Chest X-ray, PA view. Patient: 50 years old, sex F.
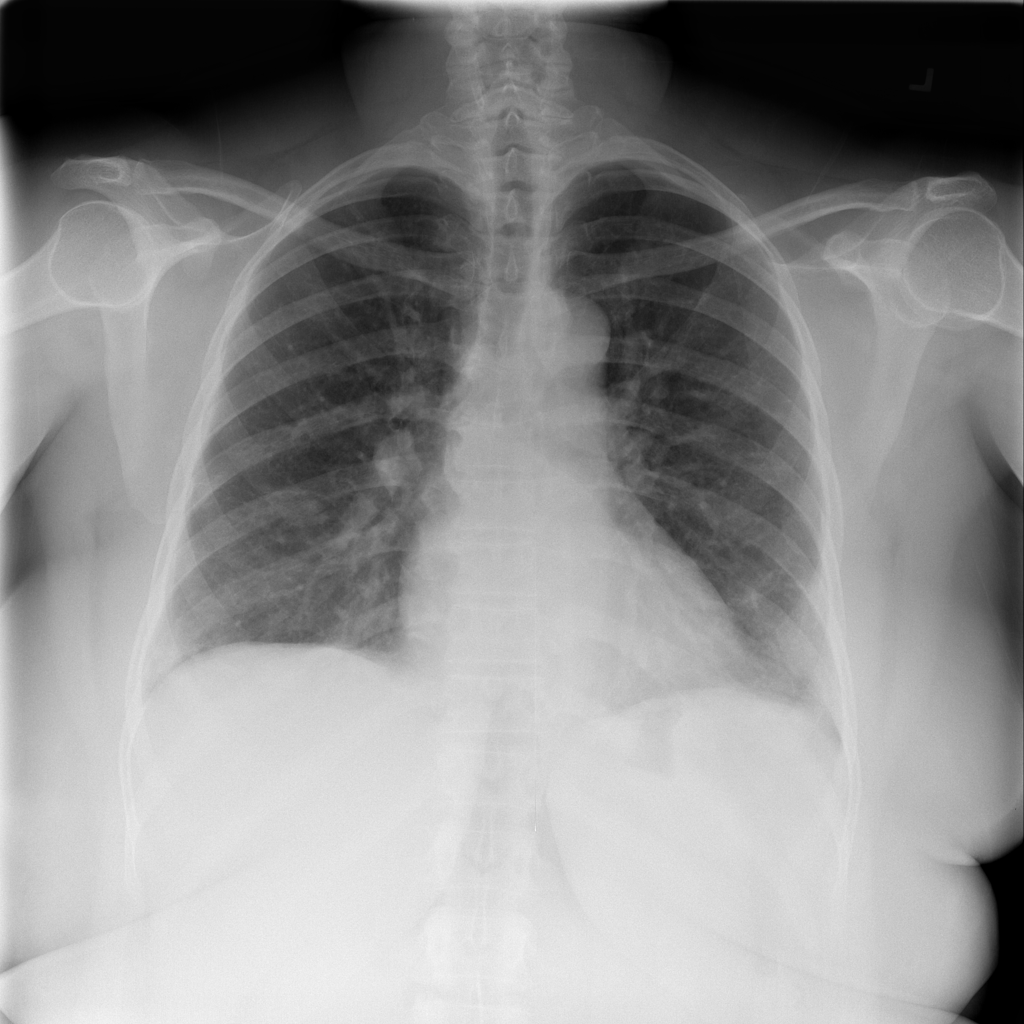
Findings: No Finding